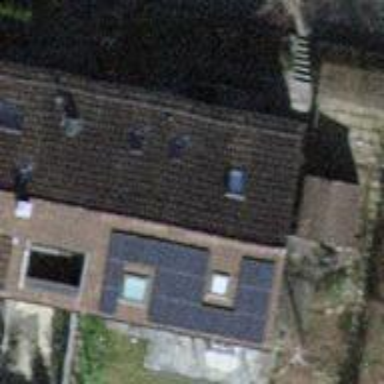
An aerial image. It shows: Semi-detached house with gabled roof.